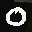
Label: 0